Question: I have created login page forced login in several pages. Now i need to redirect back to previous page after successful login.
When i force login by '@login_required(login_url='/login/')'. It includes 'next' parameter in query string.

I tried to catch it with 'redirect_to = request.REQUEST.get('next', '')' and send it to redirect 'return HttpResponseRedirect(redirect_to)' but didn't work.
'''
def login(request):
def errorHandle(error):
form = LoginForm()
return render_to_response('login/login.html', {
'error' : error,
'form' : form,
})
if request.method == 'POST': # If the form has been submitted...
form = LoginForm(request.POST) # A form bound to the POST data
if form.is_valid(): # All validation rules pass
username = request.POST['username']
password = request.POST['password']
redirect_to = request.REQUEST.get('next', '')
user = authenticate(username=username, password=password)
if user is not None:
if user.is_active:
# Redirect to a success page.
auth_login(request, user)
return HttpResponseRedirect(redirect_to)
# return render_to_response('login/logged_in.html', {
# 'username': username,
# })
else:
# Return a 'disabled account' error message
error = u'Account Disabled'
return errorHandle(error)
else:
# Return an 'invalid login' error message.
error = u'Invalid Login'
return errorHandle(error)
else:
error = u'Form is Invalid'
return errorHandle(error)
else:
form = LoginForm() # An unbound form
return render_to_response('login/login.html', {
'form': form,
})
'''
'''
<div id="login_form">
<form action="." method="post">
{{ form.as_p }}
<input type="submit" value="Login">
</form>
</div>
'''
EDIT - I found the issue. It was problem with my template. This form below works fine.
'''
<form action="" method="post">
<label for="username">User name:</label>
<input type="text" name="username" value="" id="username">
<label for="password">Password:</label>
<input type="password" name="password" value="" id="password">
<input type="submit" value="Login" id="button"/>
<input type="hidden" name="next" value="{{ next|escape }}" />
</form>
'''
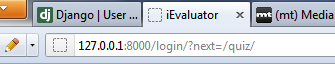
Answer: You could just add this to the form:
'''
<input type="hidden" value="{% if request.REQUEST.next %}{{ request.REQUEST.next }}{% else %}{% if request.META.HTTP_REFERER %}{{ request.META.HTTP_REFERER }}{% else %}/{% endif %}{% endif %}" name="next" />
'''
Here are the cases it addresses:
1. If the user comes from a login_required view: next is set by login_required
2. If the user comes from the login form (ie. authentication did not pass): next=the previously set next value
3. If the user comes from a non login_required view: next=the referer url
4. If the user directly opened the login page: next=/
Note that this works with external login views too, which you should use.
As a goodie, here is part of my logout template, that redirects the user to the page he was before logging out.
'''
{% block body %}
<p>{% trans "You've been logged out." %}</p>
{% if '/account/logout/' not in request.META.HTTP_REFERER %}
<p>
{% trans 'You will be redirected in a second' %}
</p>
{% endif %}
{% endblock %}
{% block extra_body %}
{% if '/account/logout/' not in request.META.HTTP_REFERER %}
<script type="text/javascript">
document.location.href = '{{ request.META.HTTP_REFERER }}';
</script>
{% endif %}
{% endblock %}
'''
I would like to thank the great startup that hired me <URL> use some of my time to help others. But the real reason I link it is so that you can test it. If this code doesn't work for you like it works there then you have another problem.